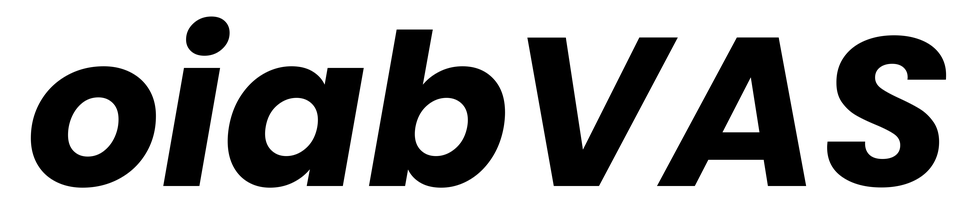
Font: Poppins-BoldItalic